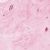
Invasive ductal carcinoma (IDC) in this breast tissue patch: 0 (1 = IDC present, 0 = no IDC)